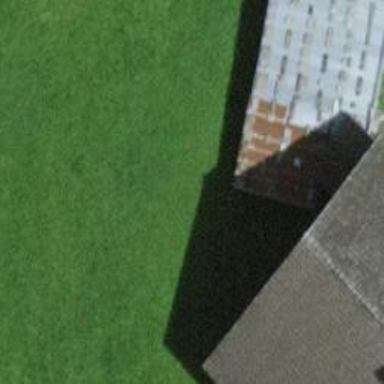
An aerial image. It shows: View of roof of building.